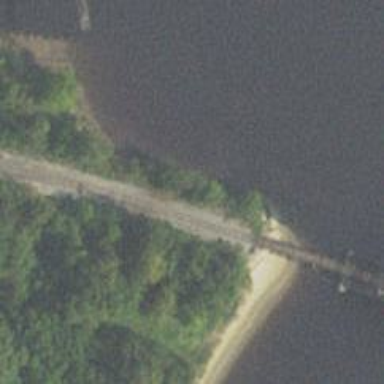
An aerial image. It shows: Lift bridge over railway track.